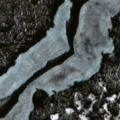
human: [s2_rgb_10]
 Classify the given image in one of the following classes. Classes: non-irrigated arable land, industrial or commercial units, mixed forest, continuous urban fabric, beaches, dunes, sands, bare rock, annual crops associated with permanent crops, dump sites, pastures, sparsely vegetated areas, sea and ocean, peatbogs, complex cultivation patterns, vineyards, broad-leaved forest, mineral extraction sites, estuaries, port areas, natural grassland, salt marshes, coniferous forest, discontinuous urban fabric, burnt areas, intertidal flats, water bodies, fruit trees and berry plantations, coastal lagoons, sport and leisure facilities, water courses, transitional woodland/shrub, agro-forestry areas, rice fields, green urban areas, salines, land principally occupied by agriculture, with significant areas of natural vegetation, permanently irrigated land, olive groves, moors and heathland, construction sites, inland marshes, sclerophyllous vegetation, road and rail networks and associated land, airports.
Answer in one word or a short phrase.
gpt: coniferous forest, water bodies